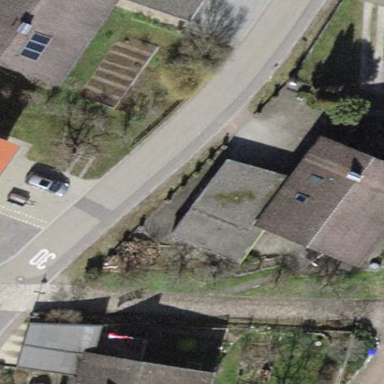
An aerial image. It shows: Garage building.